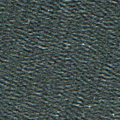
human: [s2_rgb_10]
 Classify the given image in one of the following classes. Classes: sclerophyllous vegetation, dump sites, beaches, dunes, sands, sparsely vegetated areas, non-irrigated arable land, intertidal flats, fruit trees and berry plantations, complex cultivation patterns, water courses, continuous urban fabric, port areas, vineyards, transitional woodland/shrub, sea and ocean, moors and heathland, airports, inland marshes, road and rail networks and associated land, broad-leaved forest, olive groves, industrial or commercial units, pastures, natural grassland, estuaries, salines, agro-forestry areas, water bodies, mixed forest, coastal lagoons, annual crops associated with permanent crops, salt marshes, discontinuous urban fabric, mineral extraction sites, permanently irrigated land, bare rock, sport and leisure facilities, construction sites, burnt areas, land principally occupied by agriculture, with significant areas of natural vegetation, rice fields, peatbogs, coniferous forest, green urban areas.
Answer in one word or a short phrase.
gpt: sea and ocean